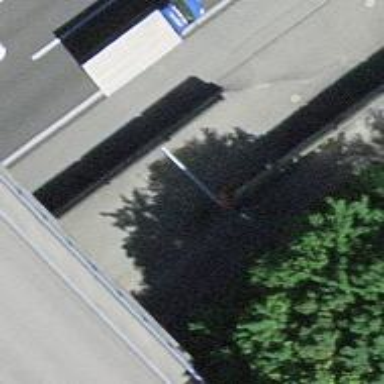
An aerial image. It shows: Lift gate barrier.